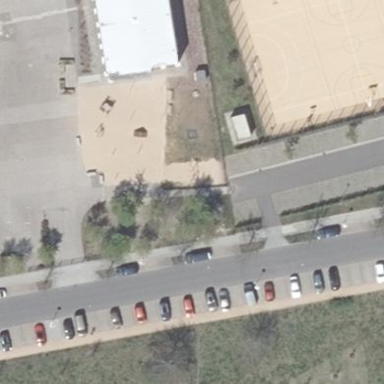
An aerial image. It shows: Parking available on the street side.